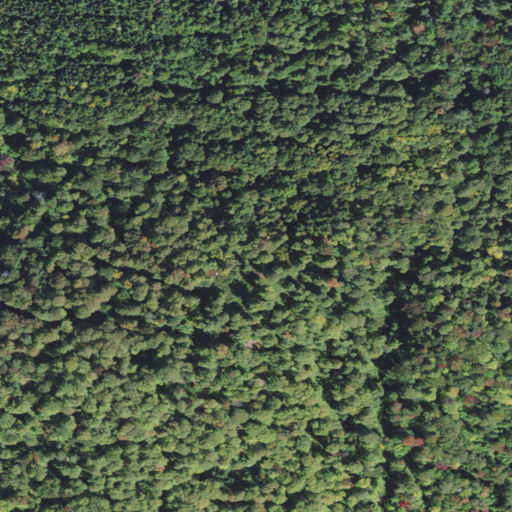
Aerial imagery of mountain in Vermont named Debby Hill containing mixed forest, deciduous forest, and evergreen forest